Question: I am creating a WPF application in VS2010. I am using multiple grid controls layered on top of one another to perform similar functions to a tab control. The grid controls have an opaque (white) background.
The trouble occurs because no matter which grid I have 'in front' in the design window, I can still see all the outlines of all the other controls on the other grids which are 'behind' the top panel. It is extremely visually confusing.
This only happens at design time. At run time, things display just fine.
How do I turn off the outlines of all those other controls?
The screen shot below shows my top grid which only contains 4 text boxes and 4 radio buttons, but shows the outlines from all the other controls on the other grids.

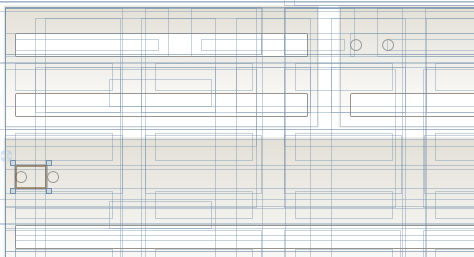
Answer: Set a RenderTransform on any grid whose controls you don't want to see outlines for, for example:
'''
<Grid RenderTransform="1 0 0 1 10000 10000">
'''
You could use an attached property to make this convenient, allowing you set the grid to automatically transform whenever it is hidden simply by writing:
'''
<Grid my:OutOfThisWorld.WhenHidden="True">
'''
Here is the code:
'''
public class OutOfThisWorld : DependencyObject
{
// GoAway
public static bool GetGoAway(DependencyObject obj) { return (bool)obj.GetValue(GoAwayProperty); }
public static void SetGoAway(DependencyObject obj, bool value) { obj.SetValue(GoAwayProperty, value); }
public static readonly DependencyProperty GoAwayProperty = DependencyProperty.RegisterAttached("GoAway", typeof(bool), typeof(OutOfThisWorld), new UIPropertyMetadata
{
PropertyChangedCallback = (obj, e) =>
{
obj.SetValue(UIElement.RenderTransformProperty,
(bool)e.NewValue ? new TranslateTransform(100000,10000) : null);
}
});
// WhenHidden
public static bool GetWhenHidden(DependencyObject obj) { return (bool)obj.GetValue(WhenHiddenProperty); }
public static void SetWhenHidden(DependencyObject obj, bool value) { obj.SetValue(WhenHiddenProperty, value); }
public static readonly DependencyProperty WhenHiddenProperty = DependencyProperty.RegisterAttached("WhenHidden", typeof(bool), typeof(OutOfThisWorld), new PropertyMetadata
{
PropertyChangedCallback = (obj, e) =>
{
if((bool)e.NewValue)
BindingOperations.SetBinding(obj, GoAwayProperty,
new Binding("Visibility")
{
RelativeSource=RelativeSource.Self,
Converter = new IsHiddenConverter()
});
}
});
class IsHiddenConverter : IValueConverter
{
public object Convert(object value, Type targetType, object parameter, System.Globalization.CultureInfo culture)
{
return (Visibility)value == Visibility.Hidden;
}
public object ConvertBack(object value, Type targetType, object parameter, System.Globalization.CultureInfo culture) { throw new NotImplementedException(); }
}
}
'''
How it works: Setting OutOfThisWorld.WhenHidden creates a binding to the OutOfThisWorld.GoAway property such that whenever the target's Visibility is "Hidden" the GoAway property is true. When GoAway actually goes true, the RenderTransform is added.
Having said all that, have you considered using Visibility=Collapsed instead of Visibility=Hidden? It might be simpler.
I also have to strongly endorse Will's observation that this is a terrible design. How "stuck with it" are you really? If it is a political thing, I'm sorry for you. But from a technical standpoint refactoring this into a real tab control with a template should be very easy.